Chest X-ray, AP view. Patient: 10 years old, sex F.
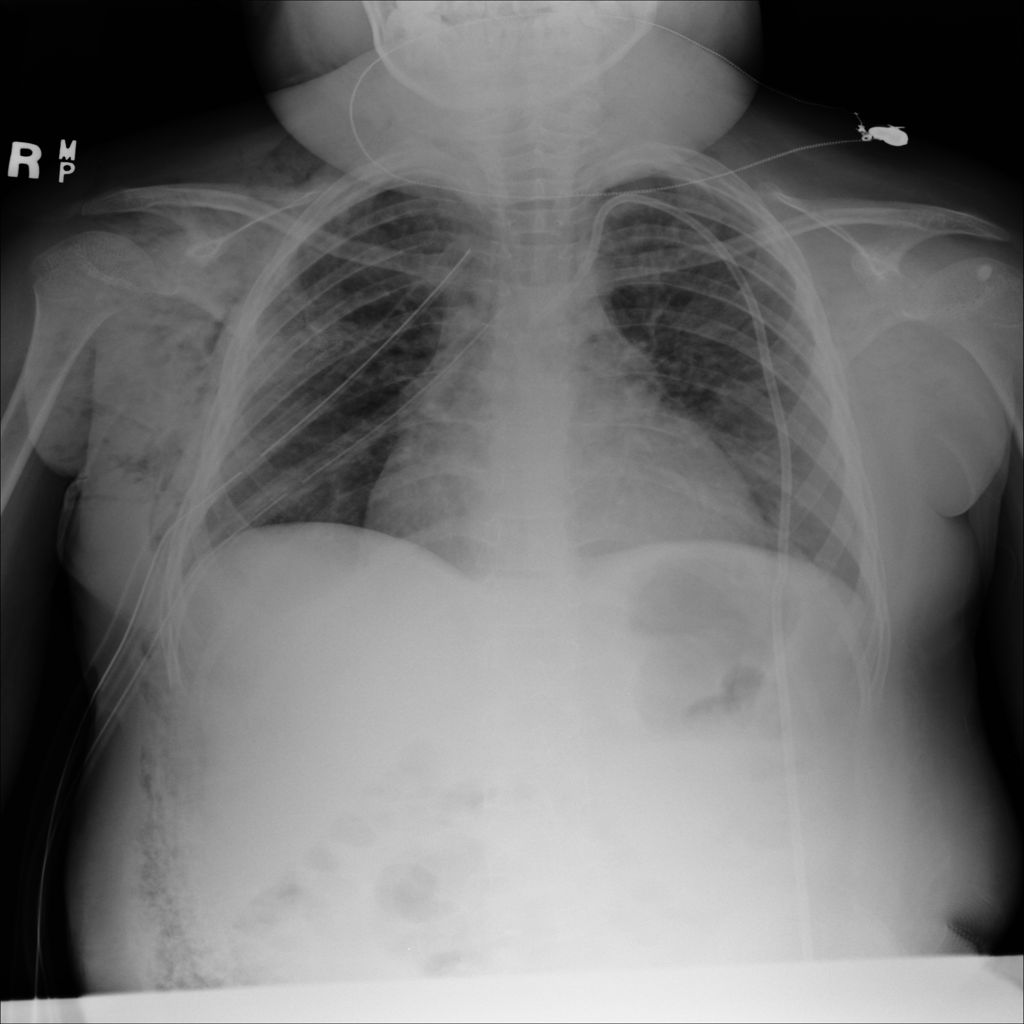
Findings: Emphysema